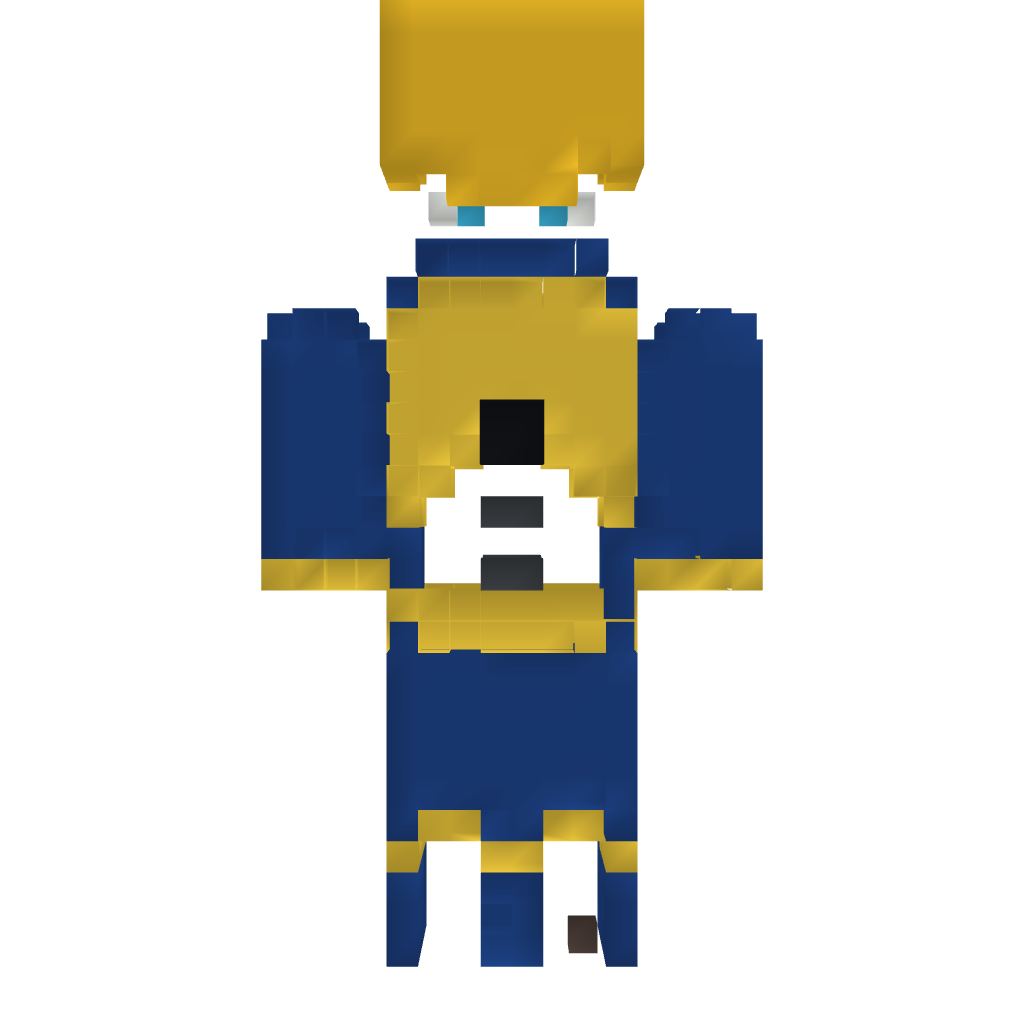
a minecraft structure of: Atlantean Statue